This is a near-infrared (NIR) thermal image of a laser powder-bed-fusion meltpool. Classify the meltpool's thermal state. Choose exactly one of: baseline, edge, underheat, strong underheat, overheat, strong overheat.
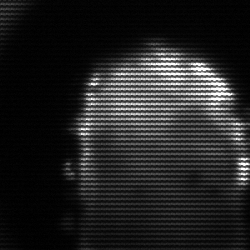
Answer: baseline